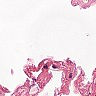
Metastatic tissue present: no